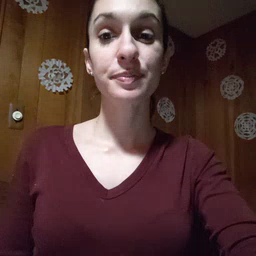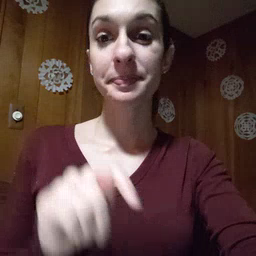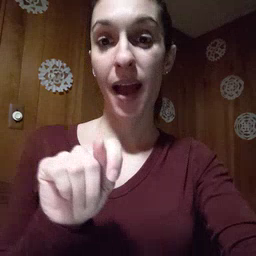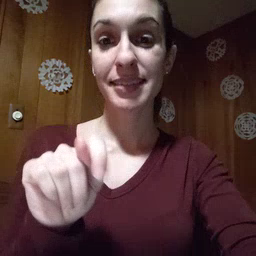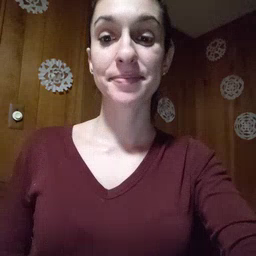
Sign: potty